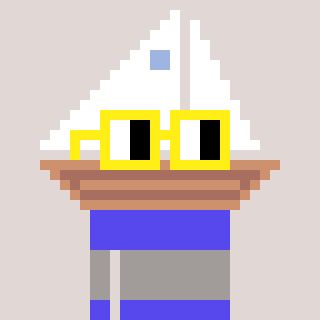
a pixel art character with square yellow glasses, a sailboat-shaped head and a computerblue-colored body on a warm background